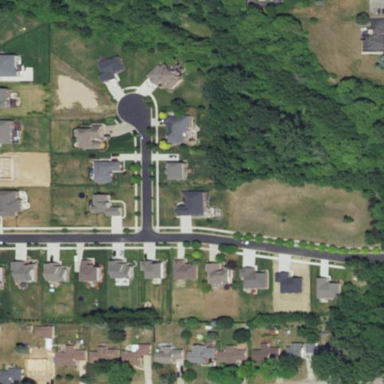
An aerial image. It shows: Residential area consisting of single-family homes.